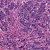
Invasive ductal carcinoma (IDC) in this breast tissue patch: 1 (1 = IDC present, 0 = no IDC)